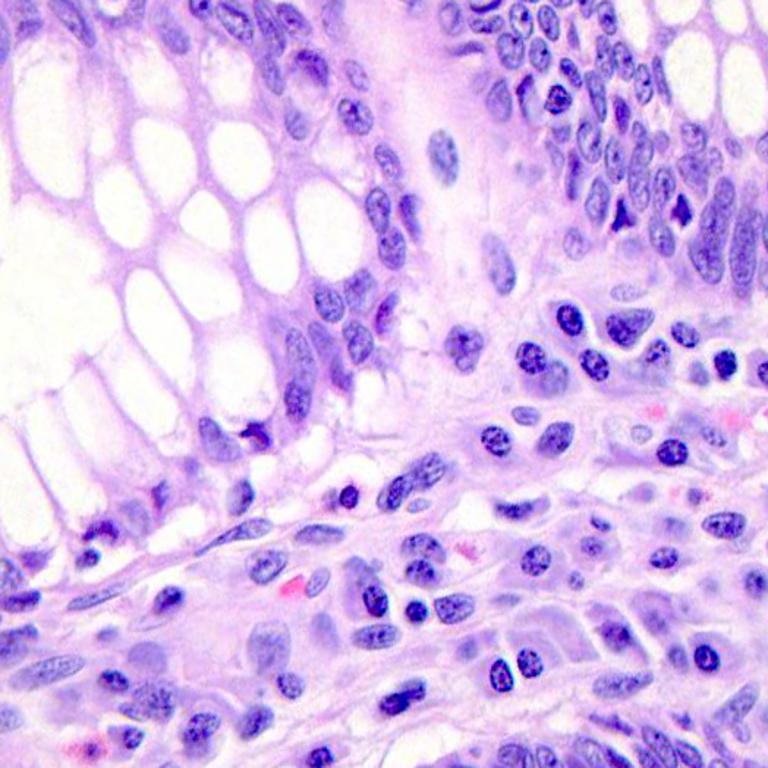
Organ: colon
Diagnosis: benign